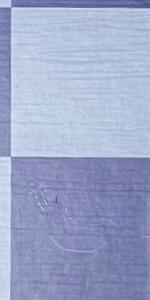
Label: Empty